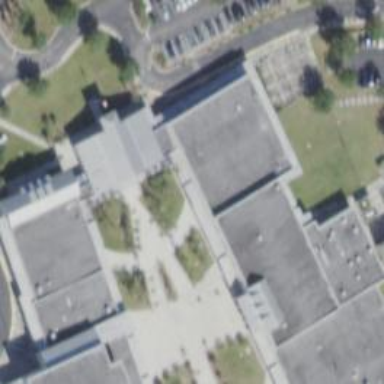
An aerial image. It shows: School building.